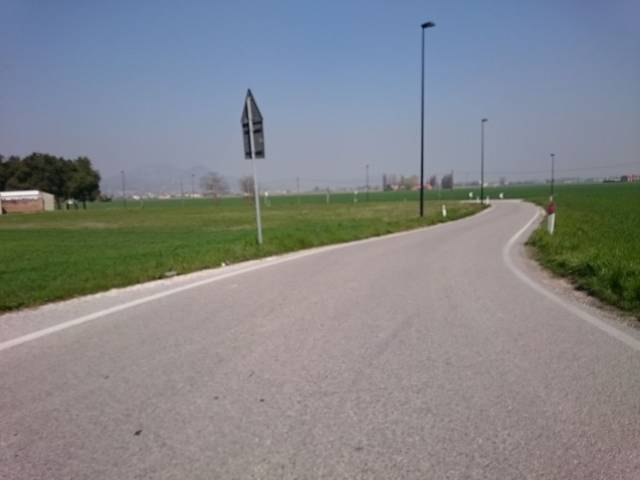
Region: Italy
Coordinates: 45.204, 11.653